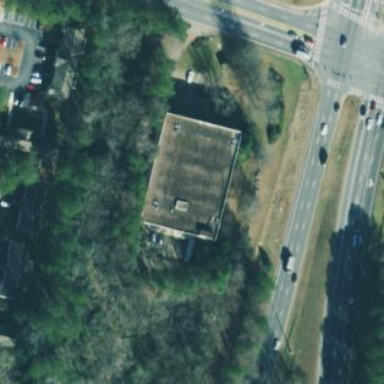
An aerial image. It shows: Building housing storage rental shop.